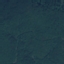
Land use / land cover class: Forest